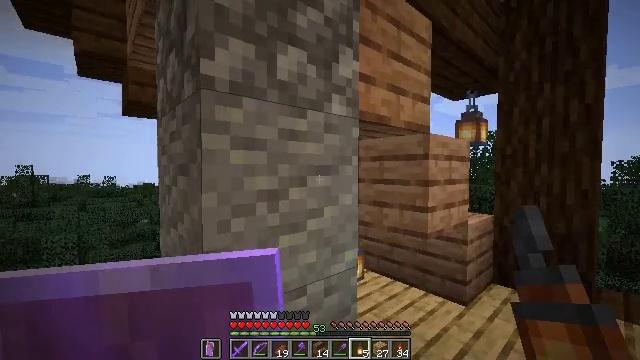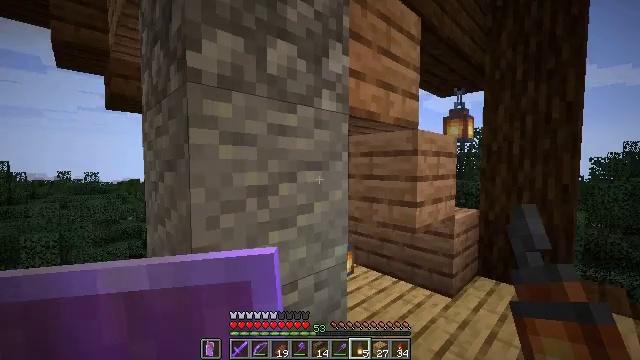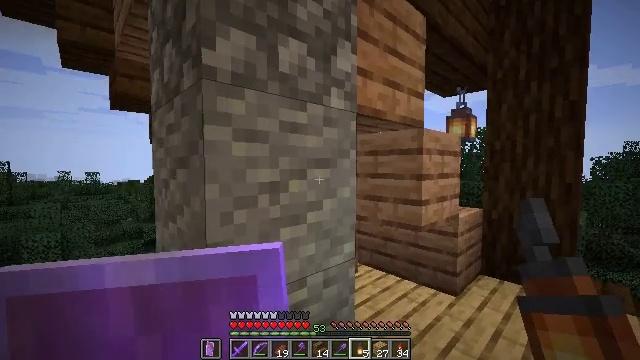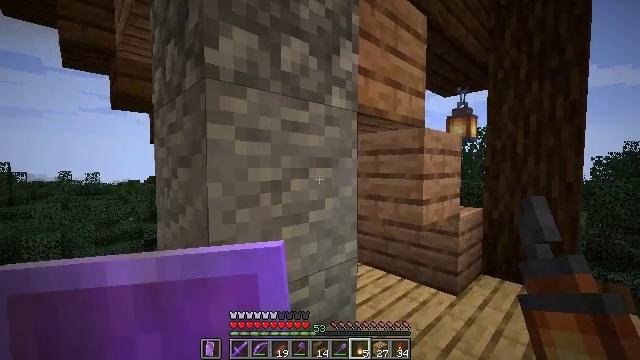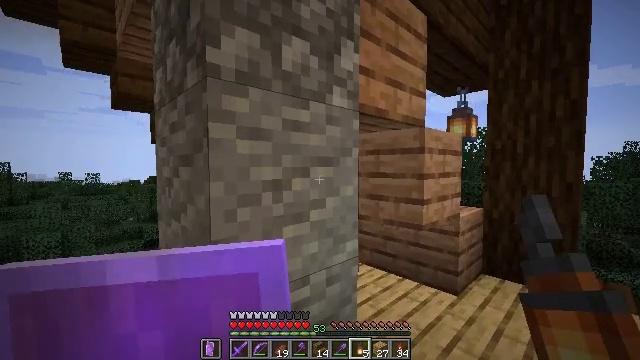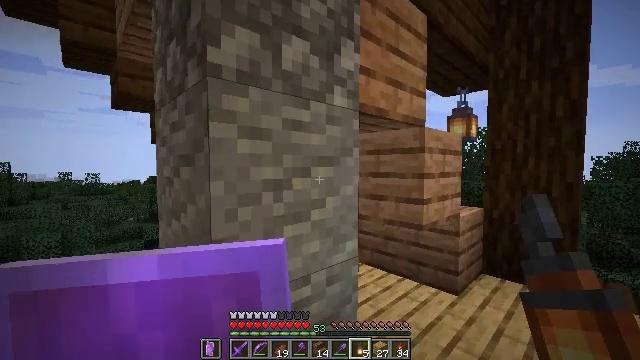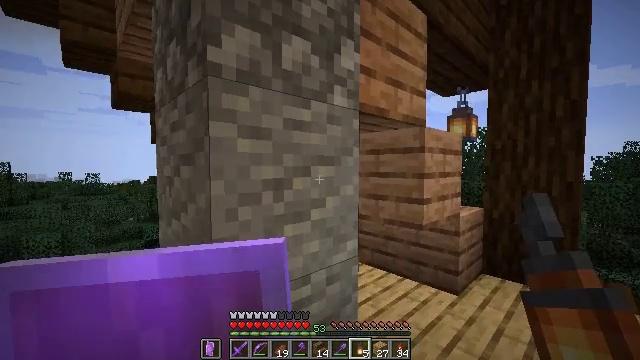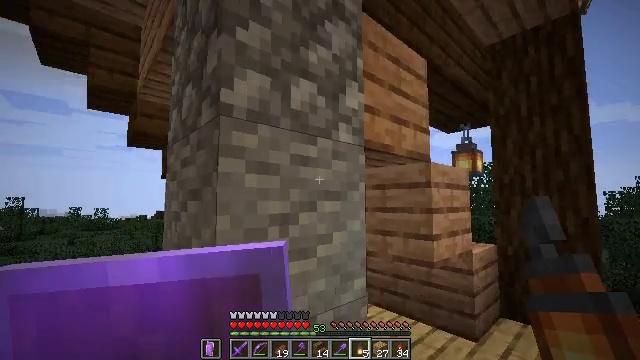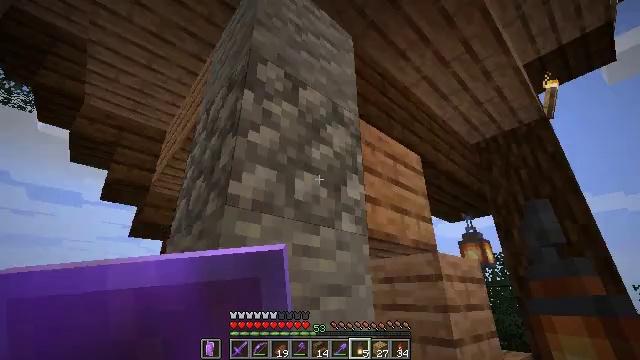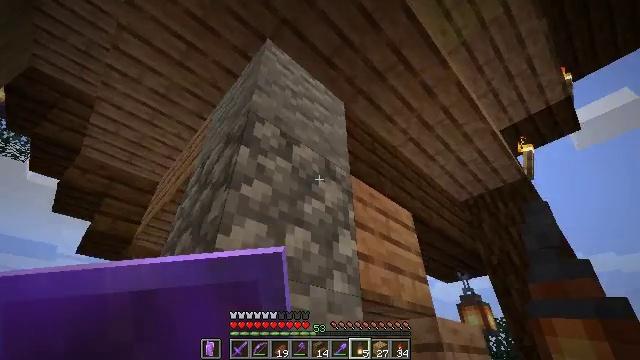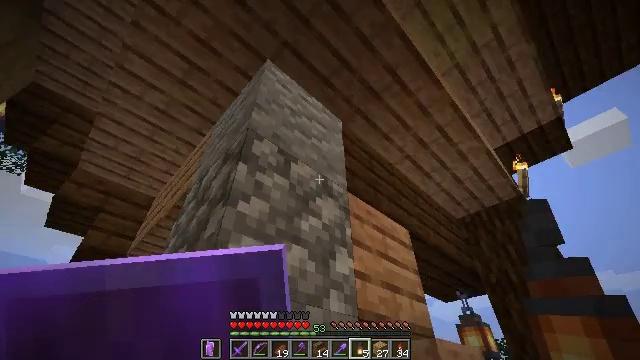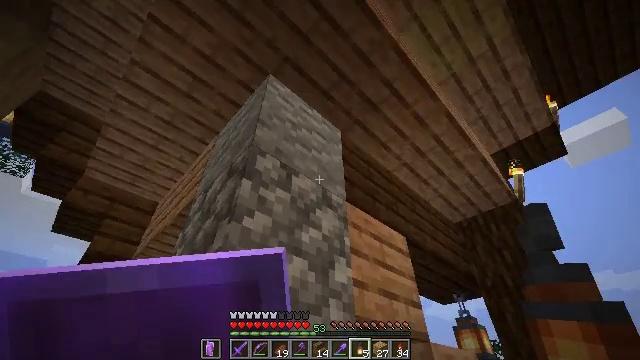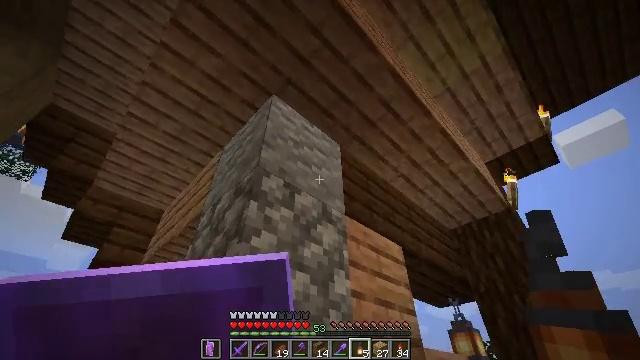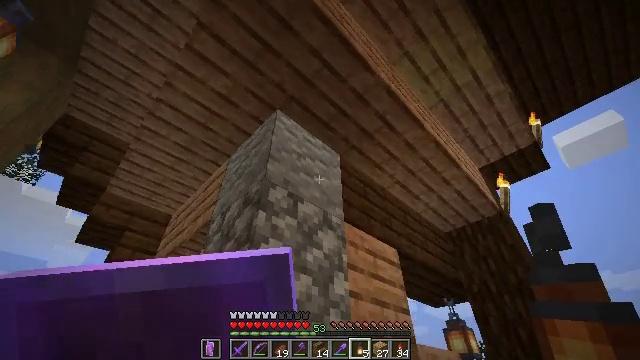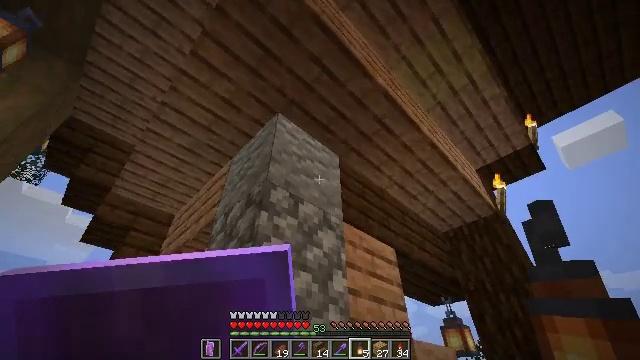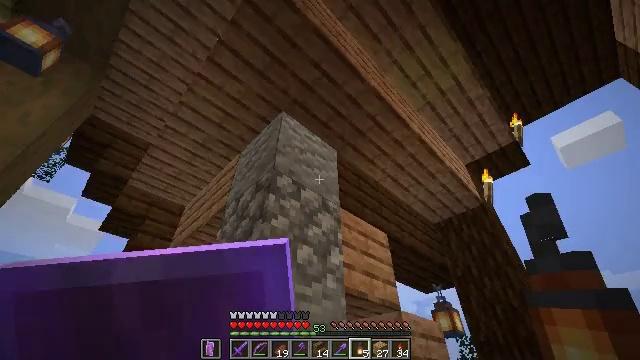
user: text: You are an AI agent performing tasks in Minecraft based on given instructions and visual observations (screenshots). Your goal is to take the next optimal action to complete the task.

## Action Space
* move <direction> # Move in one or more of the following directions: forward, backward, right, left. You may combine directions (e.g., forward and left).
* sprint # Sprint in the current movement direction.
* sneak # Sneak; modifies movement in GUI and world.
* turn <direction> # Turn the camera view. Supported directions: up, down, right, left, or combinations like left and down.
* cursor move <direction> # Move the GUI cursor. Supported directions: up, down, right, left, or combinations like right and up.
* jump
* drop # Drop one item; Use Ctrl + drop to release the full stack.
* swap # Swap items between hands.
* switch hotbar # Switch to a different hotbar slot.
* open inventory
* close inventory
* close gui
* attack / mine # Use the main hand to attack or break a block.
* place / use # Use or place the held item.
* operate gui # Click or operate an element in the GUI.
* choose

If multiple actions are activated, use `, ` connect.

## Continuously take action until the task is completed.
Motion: motion action
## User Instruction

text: Put back the crafting table.
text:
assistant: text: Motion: turn right
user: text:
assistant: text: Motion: no_op
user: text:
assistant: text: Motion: no_op
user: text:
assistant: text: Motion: no_op
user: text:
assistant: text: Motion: no_op
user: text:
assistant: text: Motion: no_op
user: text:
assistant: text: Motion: turn left and up
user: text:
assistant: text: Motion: turn up
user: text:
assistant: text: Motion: turn right and up
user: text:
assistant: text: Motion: move back, turn up
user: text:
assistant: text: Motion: move back
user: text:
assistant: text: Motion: move back
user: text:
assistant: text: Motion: move back
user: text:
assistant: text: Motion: move back
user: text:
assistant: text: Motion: move back
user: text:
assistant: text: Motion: move back
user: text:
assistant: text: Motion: move back
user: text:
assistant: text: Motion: move back
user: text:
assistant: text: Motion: move back
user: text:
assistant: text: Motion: move back
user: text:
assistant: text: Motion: turn down
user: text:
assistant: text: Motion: turn down
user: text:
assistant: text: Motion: turn down
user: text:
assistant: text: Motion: turn down
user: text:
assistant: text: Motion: turn left and down
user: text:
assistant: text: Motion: turn left and down
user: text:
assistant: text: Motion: turn left and down
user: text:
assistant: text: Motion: turn left and down
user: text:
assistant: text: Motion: turn left
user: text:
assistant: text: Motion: no_op